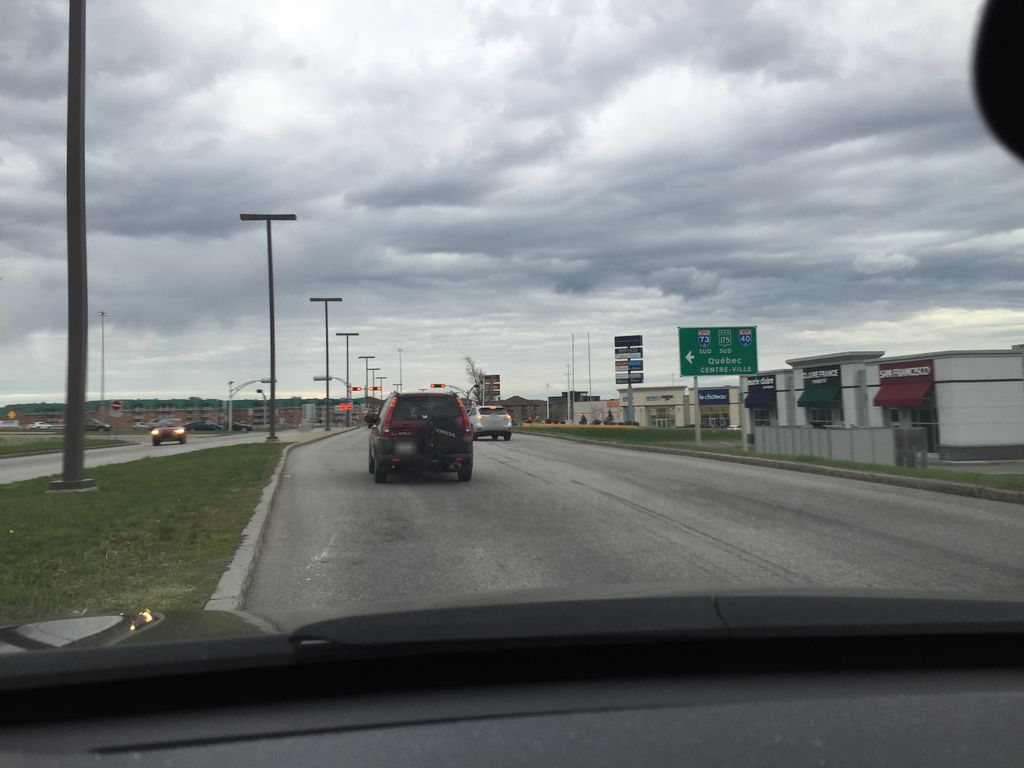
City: quebec_city